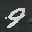
Label: 9